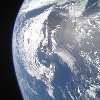
Label: cloud